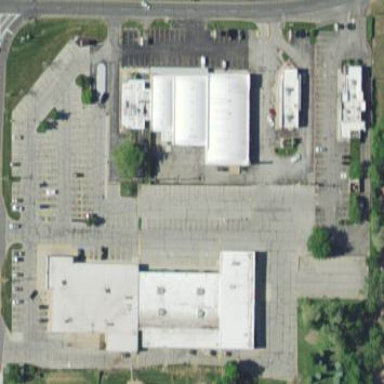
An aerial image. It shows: Retail area.